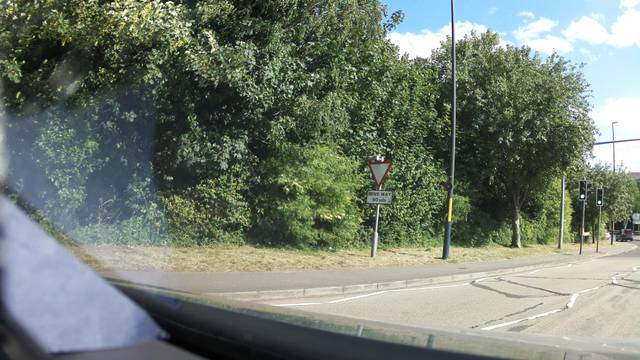
Region: United Kingdom
Coordinates: 51.281, 0.5189